Question: I want to change the design of the '<input type="file">' like the image below. Please guide me how I can change this.

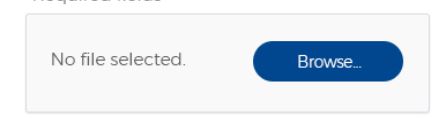
Answer: '''
.upload-file {
display:flex;
align-items: center;
padding: 20px;
heignt: 100px;
border: 1px solid #ddd;
}
.upload-file span {
color: #898989;
flex-grow:1;
}
.upload-button {
background-color: blue;
color:white;
border-radius:50px;
padding:10px 30px;
position:relative;
overflow:hidden;
font-size:14px;
}
.upload-button input[type="file"] {
opacity:0;
position:absolute;
left:0;
top:0;
right:0;
bottom:0;
}
'''
'''
<div class="upload-file">
<span>No file selected.</span>
<button class="upload-button">Browse <input type="file"></button>
</div>
'''